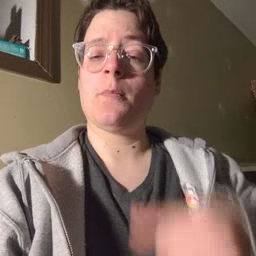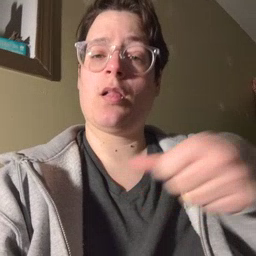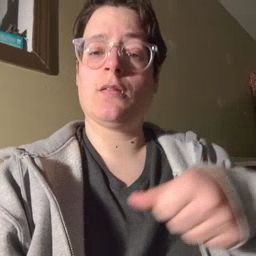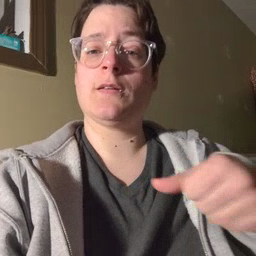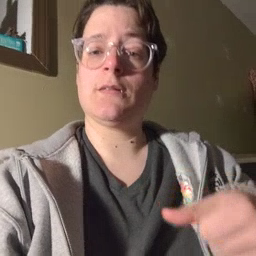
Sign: puzzle